An envelope spectrum derived from a bearing vibration measurement is shown; the reference markers locate BPFO, BPFI, BSF and FTF for this bearing geometry and shaft speed. Based on the visible evidence, which condition applies: normal, inner_race, outer_race, ball?
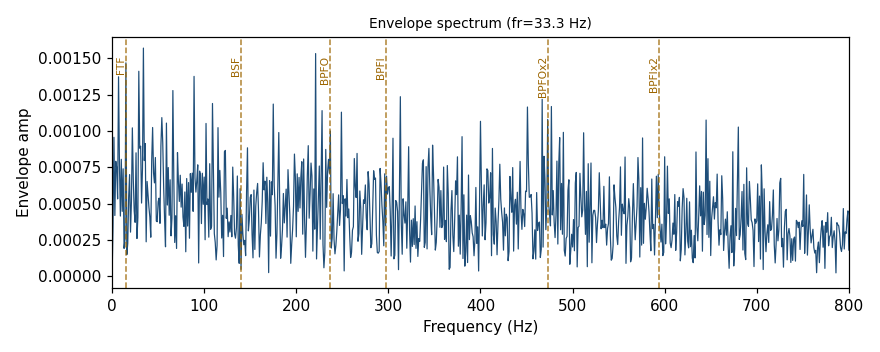
Answer: normal